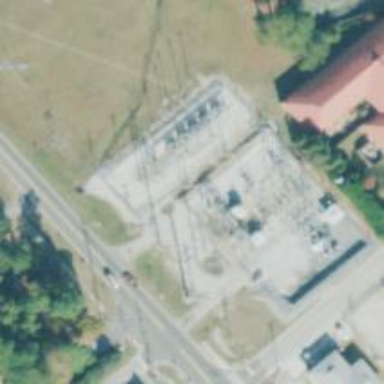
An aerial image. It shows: Power substation with fence around it. The substation is used for switching.